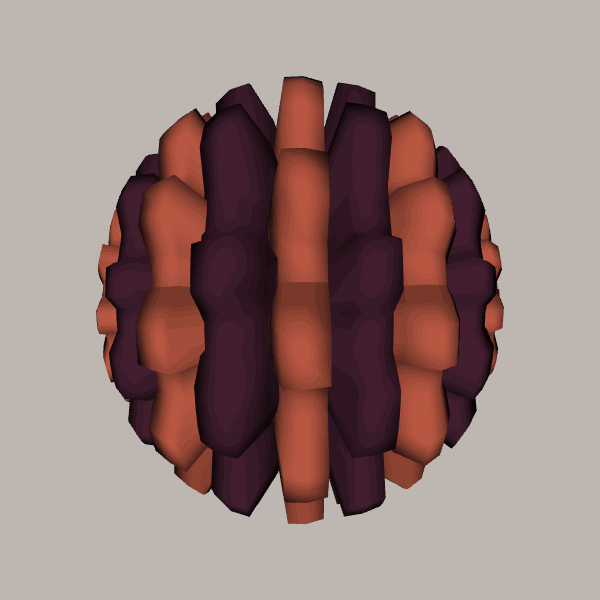
Background: light